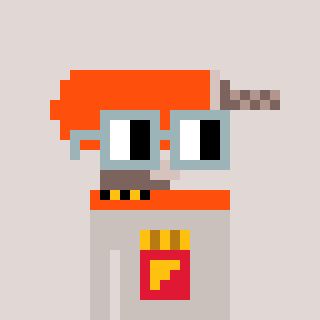
a pixel art character with square dark gray glasses, a drill-shaped head and a foggrey-colored body on a warm background